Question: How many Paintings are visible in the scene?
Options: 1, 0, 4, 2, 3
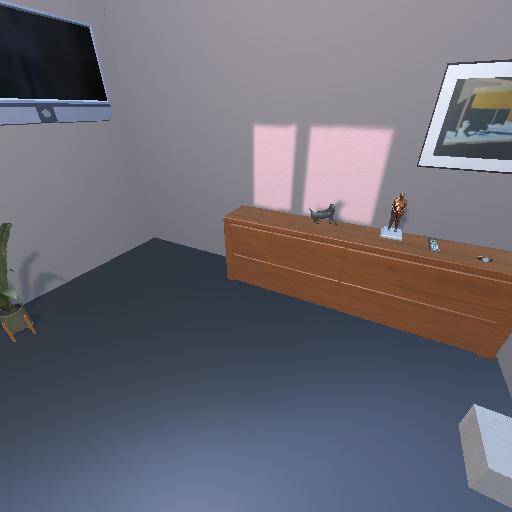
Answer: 1